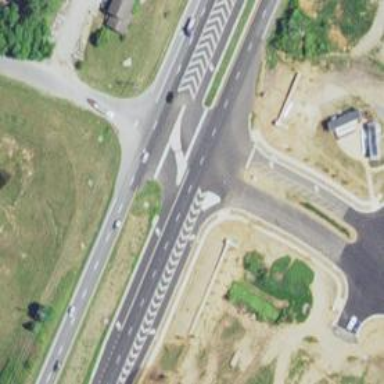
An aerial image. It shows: Trunk link road with asphalt surface.